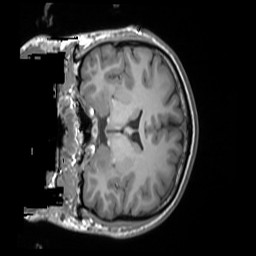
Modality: T1w
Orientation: coronal
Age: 26
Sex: male
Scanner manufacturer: siemens
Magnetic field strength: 3 T
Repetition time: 1.55 s
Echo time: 0.00234 s